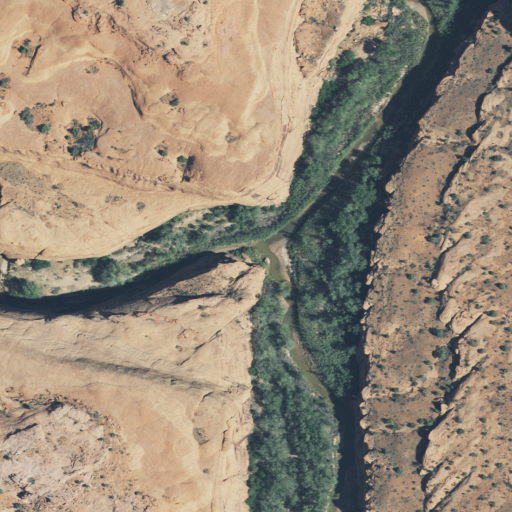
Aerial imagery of valley in Utah named Twentyfive Mile Wash containing shrub, woody wetlands, herbaceous wetlands, barren land, and grassland